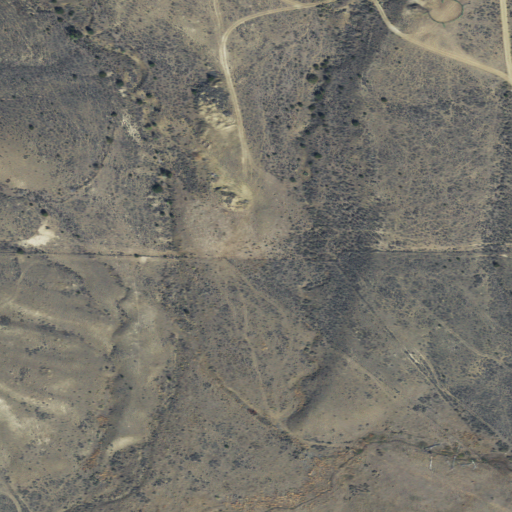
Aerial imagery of valley in Montana named Lemon Gulch containing shrub and grassland